Question: I have this in my html file:
'''
var jsonReturn = 'http://query.yahooapis.com/v1/public/yql?q=select%20*%20from%20yahoo.finance.quotes%20where%20symbol%20in%20(%22YHOO%22%2C%22AAPL%22%2C%22GOOG%22%2C%22MSFT%22)%0A%09%09&env=http%3A%2F%2Fdatatables.org%2Falltables.env&format=json';
var stockCount = jsonReturn.query.count;
'''
The error returned on Chrome's debugger : 'Uncaught TypeError: Cannot read property 'count' of undefined'
Here is the jfiddle : <URL>
Here is a snippet of the JSON return object :
**Question is why is it undefined when i am parsing it correctly via **'jsonReturn.query.count'
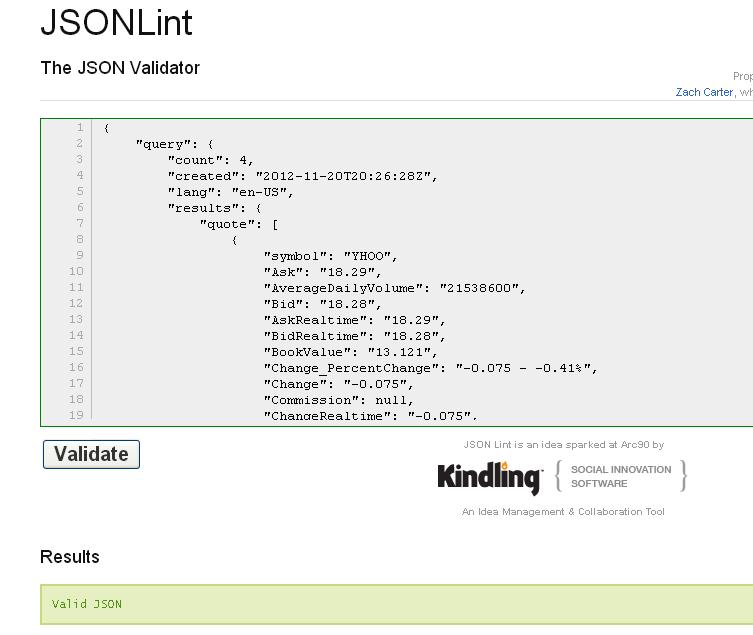
Answer: You're trying to access the URL string as if it were an object. Nowhere do you actually retrieve the data at that URL, parse it, and assign it to an object.